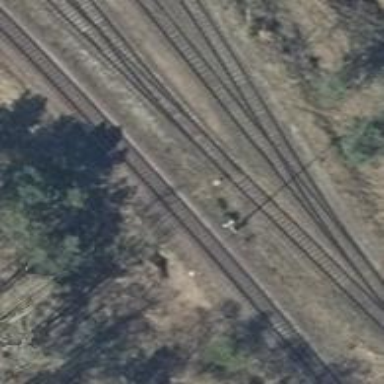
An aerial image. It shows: Railway switch.